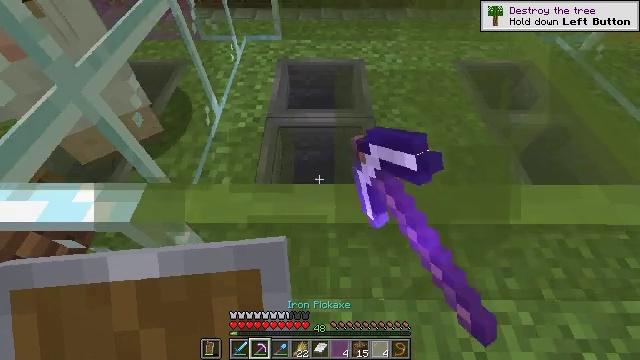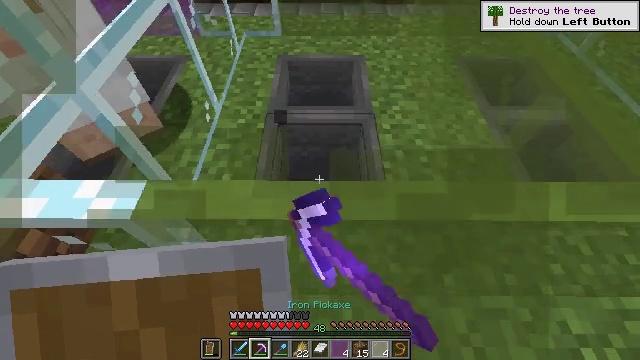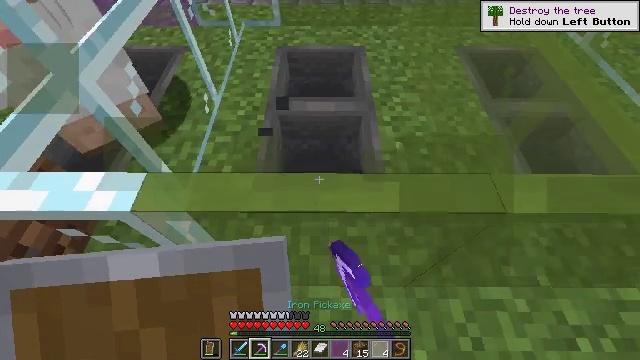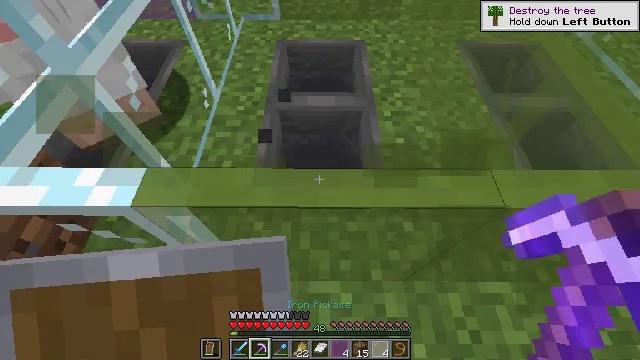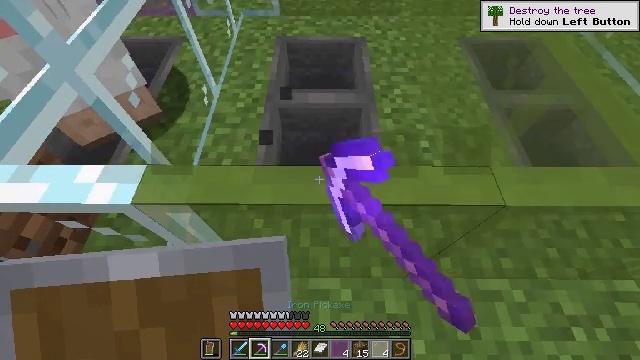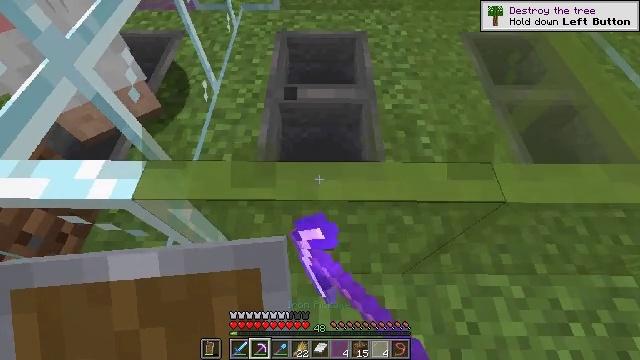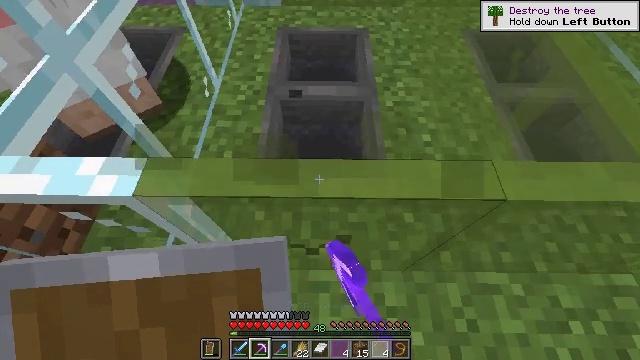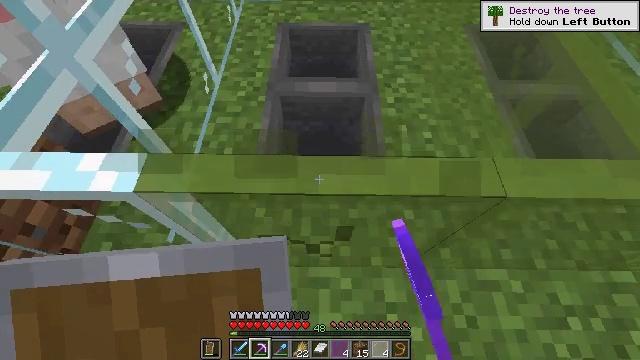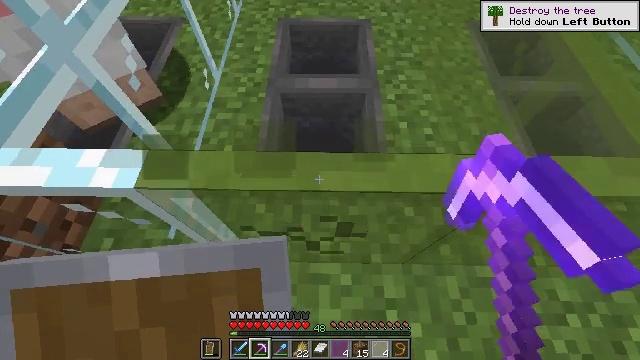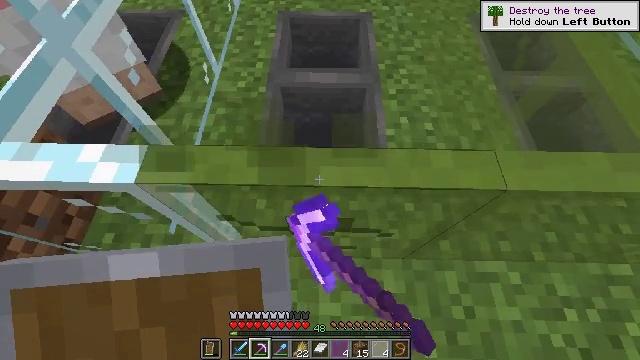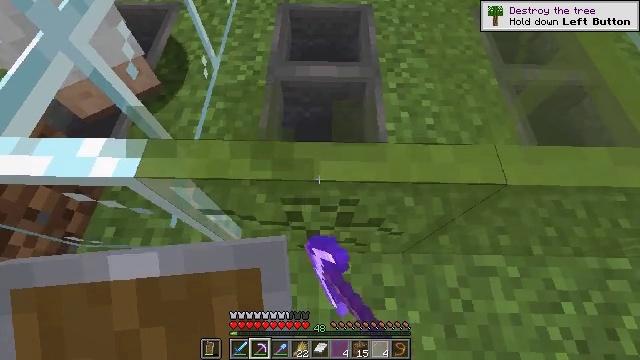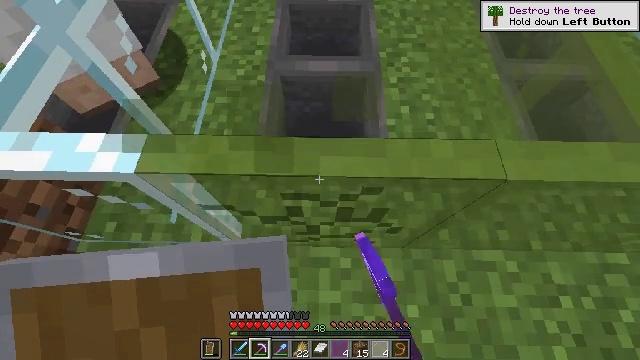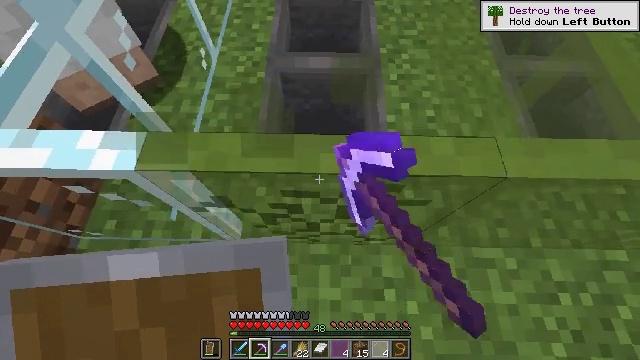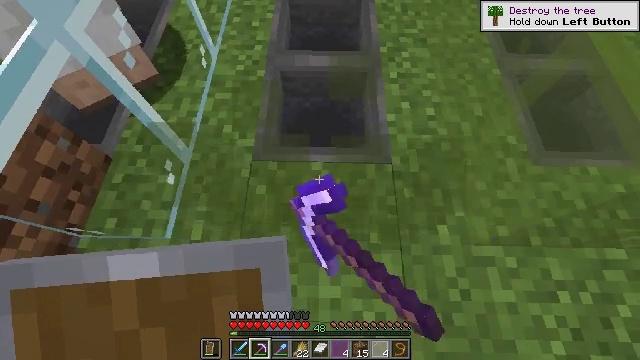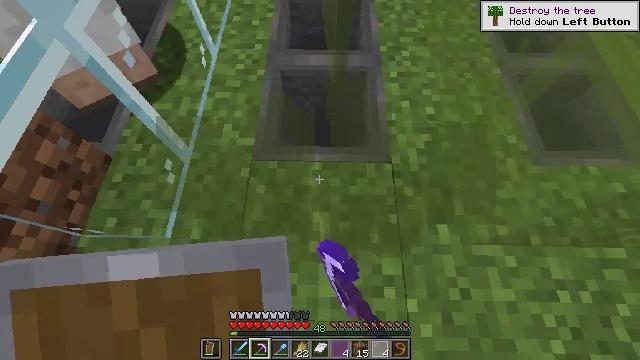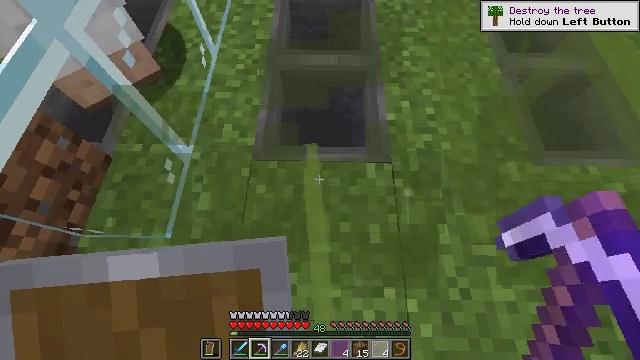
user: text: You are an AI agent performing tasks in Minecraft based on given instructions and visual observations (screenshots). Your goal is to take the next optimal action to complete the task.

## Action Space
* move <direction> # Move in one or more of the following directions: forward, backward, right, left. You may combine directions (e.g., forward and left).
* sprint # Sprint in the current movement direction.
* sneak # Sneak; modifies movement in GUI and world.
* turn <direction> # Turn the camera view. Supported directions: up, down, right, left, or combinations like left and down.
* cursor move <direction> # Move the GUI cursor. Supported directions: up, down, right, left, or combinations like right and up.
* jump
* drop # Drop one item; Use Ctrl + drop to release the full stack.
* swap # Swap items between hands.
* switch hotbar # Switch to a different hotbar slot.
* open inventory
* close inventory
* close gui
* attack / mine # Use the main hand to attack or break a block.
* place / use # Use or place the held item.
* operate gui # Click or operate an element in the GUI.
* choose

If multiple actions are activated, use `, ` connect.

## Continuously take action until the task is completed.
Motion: motion action
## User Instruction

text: Remove the green stained glass pane from the structure.
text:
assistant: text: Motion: attack / mine
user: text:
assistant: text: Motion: turn down, attack / mine
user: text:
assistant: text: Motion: turn down, attack / mine
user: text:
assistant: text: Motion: attack / mine
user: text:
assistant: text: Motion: attack / mine
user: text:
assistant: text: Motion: attack / mine
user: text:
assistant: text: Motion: attack / mine
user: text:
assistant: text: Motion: attack / mine
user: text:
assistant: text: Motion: turn down, attack / mine
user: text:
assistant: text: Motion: turn down, attack / mine
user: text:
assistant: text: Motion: turn down, attack / mine
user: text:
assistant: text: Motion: attack / mine
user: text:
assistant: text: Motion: attack / mine
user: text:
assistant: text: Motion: attack / mine
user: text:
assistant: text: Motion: attack / mine
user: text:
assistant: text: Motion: attack / mine
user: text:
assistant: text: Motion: attack / mine
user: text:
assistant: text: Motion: attack / mine